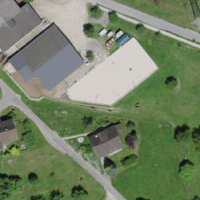
EUNIS habitat code: 55
Species observed at this site:
Argentina anserina